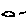
Label: cloud